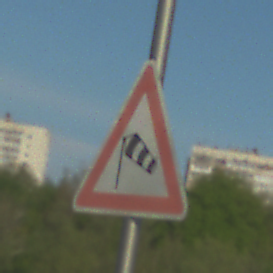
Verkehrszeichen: SeitenwindVonLinks
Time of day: MorningAfternoon
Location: Outdoor (Suburban)
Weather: PartlyCloudy
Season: NotSpecified
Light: Natural